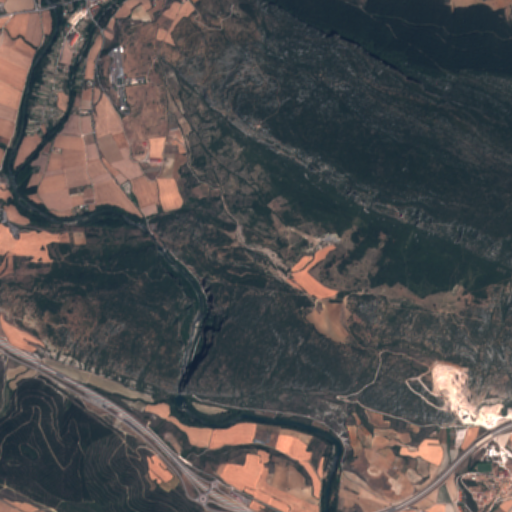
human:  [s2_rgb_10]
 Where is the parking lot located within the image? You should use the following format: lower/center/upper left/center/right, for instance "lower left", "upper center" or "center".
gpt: The parking lot is located in the center left of the image.
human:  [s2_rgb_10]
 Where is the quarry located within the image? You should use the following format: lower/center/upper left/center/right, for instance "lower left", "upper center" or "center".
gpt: The quarry is located in the lower right of the image.
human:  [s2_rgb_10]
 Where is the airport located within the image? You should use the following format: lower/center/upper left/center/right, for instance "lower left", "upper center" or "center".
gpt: There is no airport in the image.